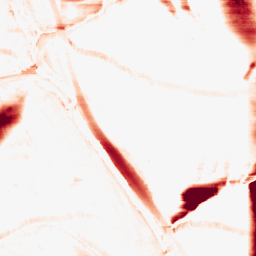
Category: morphological
Decomposition family: morphological_rect
Decomposition parameters: operation: opening
width: 50
height: 10
Upsampling method: bspline
Upsampling parameters: scale: 2
Upsampling scale: 2